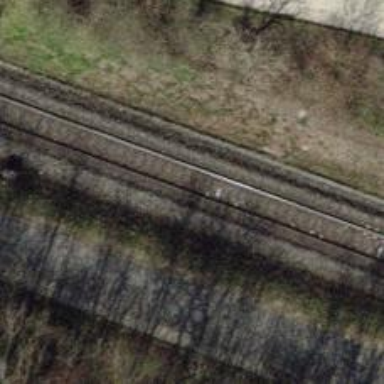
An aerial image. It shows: Railway track with contact line for electrification.